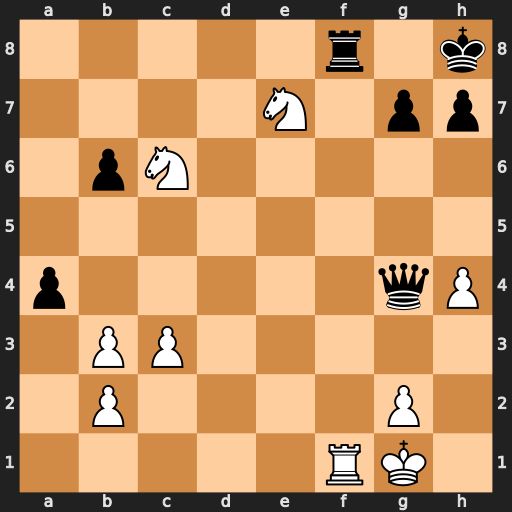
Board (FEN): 5r1k/4N1pp/1pN5/8/p5qP/1PP5/1P4P1/5RK1
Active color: w
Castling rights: -
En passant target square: -
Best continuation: Rxf8#